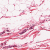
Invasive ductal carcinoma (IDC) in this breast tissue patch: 0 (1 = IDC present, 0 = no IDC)